Question: I have a pandas dataframe in the following format:
'''
groups value
1 0
0 0
0 0
0 0.1
1 0.4
1 0.5
0 0.5
1 0.8
0 0.8
1 0.9
1 1
1 1
1 1
1 1
0 1
0 1
'''
I want a sorted line plot that has the value in the y-axis, as shown here:

Anyway: I also want a similar line for each group in the same plot as well. (Or JUST the two lines for the groups, but they differ in size)
Can anybody help me out? I reckon thats possible?
I use python 3.x with pandas 0.16.2. I'd prefer using matplotlib or seaborn.
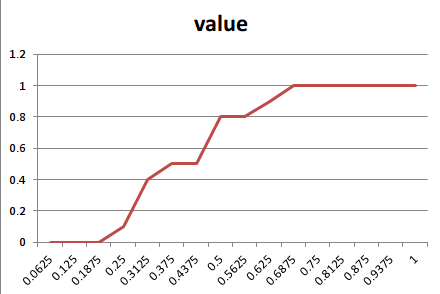
Answer: '''
import pandas as pd
import numpy as np
import matplotlib.pyplot as plt
df = pd.read_csv('/home/Jian/Downloads/real_data.csv')
# processing
# ==========================
fig, ax = plt.subplots()
ax.set_ylim([0, 1.2])
count = 0
def func(group):
group.sort('value', inplace=True)
x = np.linspace(0, 1, len(group))
global ax, count
if count > 0:
ax.plot(x, group.value, label=group.groups.values[0])
count += 1
return group
df.groupby('groups').apply(func)
ax.legend(loc='best')
'''